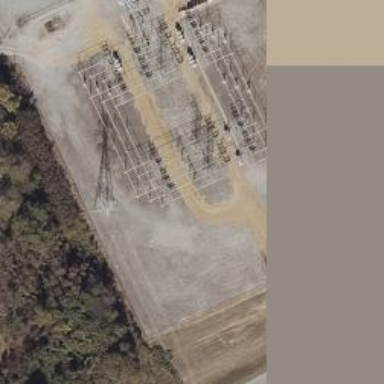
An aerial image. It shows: Switch used for power control.